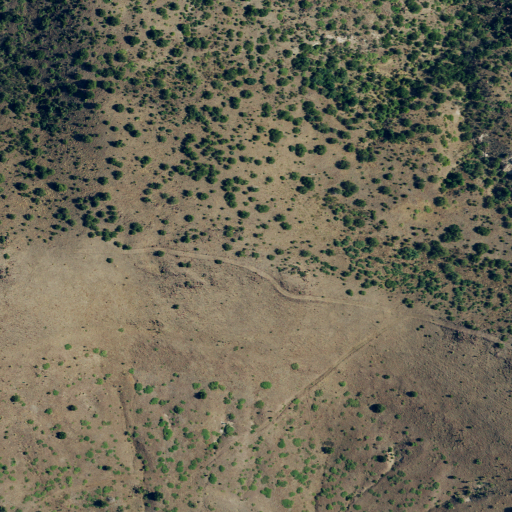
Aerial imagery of mountain in Texas named Beard Mountain containing shrub, evergreen forest, deciduous forest, and grassland